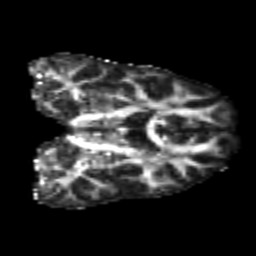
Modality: FA
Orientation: coronal
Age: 21
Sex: male
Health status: healthy
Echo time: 0.074 s